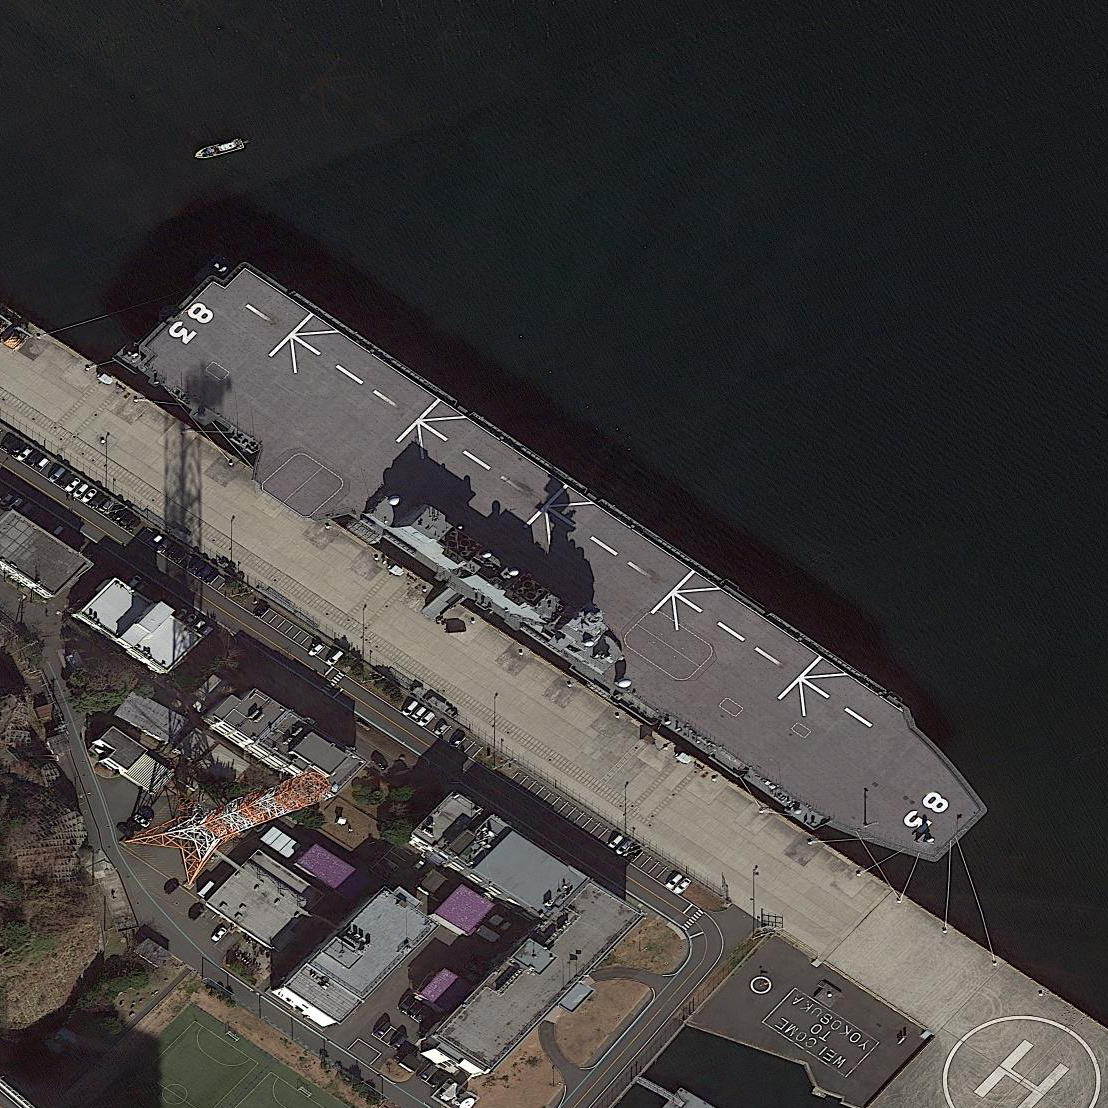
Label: Lzumo-class_helicopter_destroyer